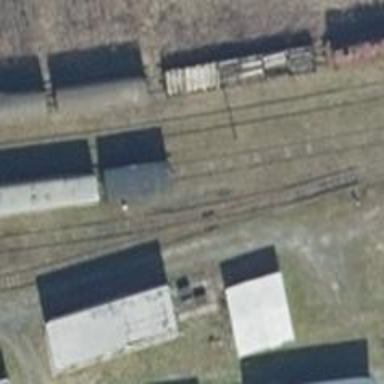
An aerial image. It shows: Railway yard in service.